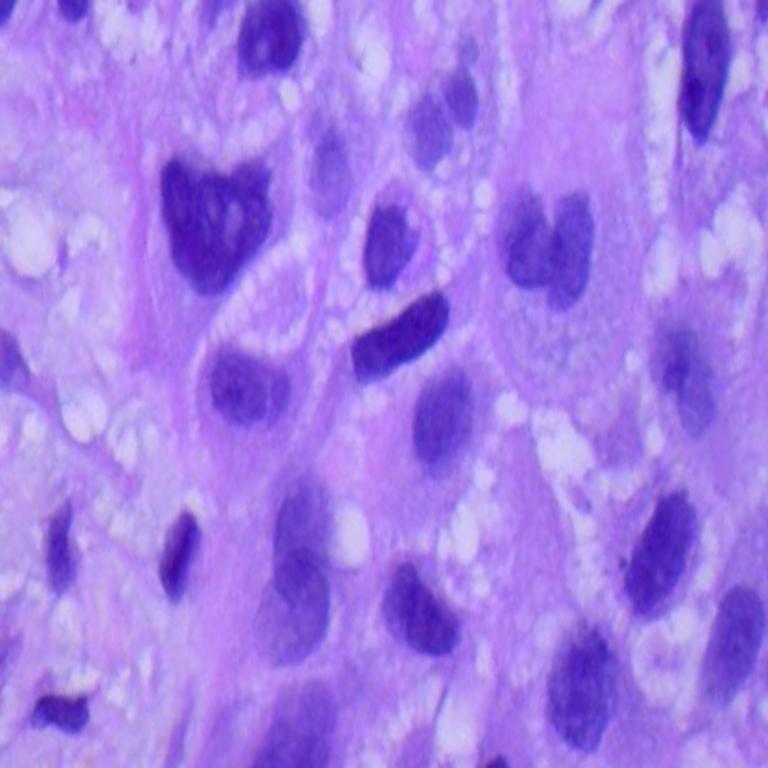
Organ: lung
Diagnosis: squamous carcinomas